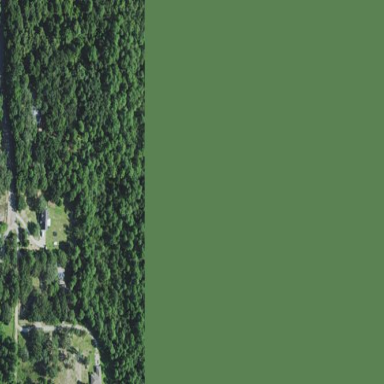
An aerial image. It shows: Mixed woodland with various types of leaves.